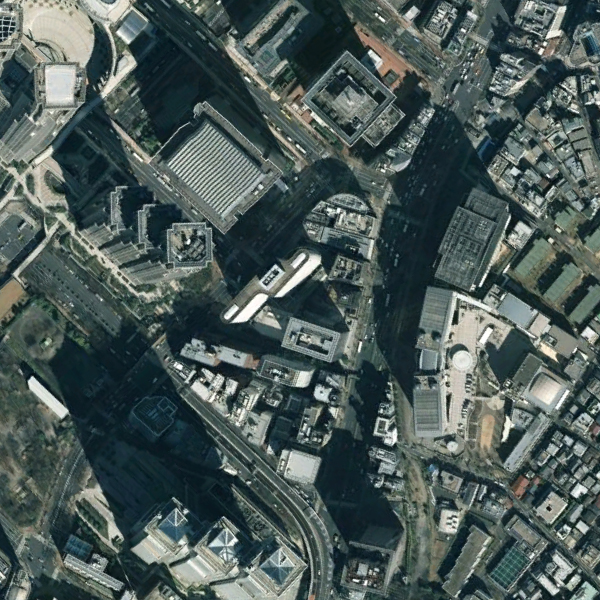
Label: Commercial